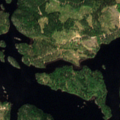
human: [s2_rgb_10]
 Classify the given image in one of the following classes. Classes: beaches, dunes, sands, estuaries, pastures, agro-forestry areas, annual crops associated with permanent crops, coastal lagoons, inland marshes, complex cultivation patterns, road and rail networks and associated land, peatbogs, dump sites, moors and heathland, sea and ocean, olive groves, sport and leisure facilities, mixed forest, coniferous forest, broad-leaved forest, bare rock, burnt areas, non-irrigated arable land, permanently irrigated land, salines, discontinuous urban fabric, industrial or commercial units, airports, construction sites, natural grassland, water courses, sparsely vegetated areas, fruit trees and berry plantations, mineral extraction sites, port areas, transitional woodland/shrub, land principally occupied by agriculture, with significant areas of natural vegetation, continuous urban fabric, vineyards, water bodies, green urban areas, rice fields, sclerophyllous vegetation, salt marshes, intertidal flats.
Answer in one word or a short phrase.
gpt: coniferous forest, mixed forest, transitional woodland/shrub, water bodies